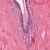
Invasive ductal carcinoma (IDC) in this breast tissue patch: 0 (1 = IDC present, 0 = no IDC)